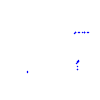
Particle: kaon